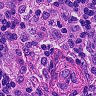
Metastatic tissue present: no